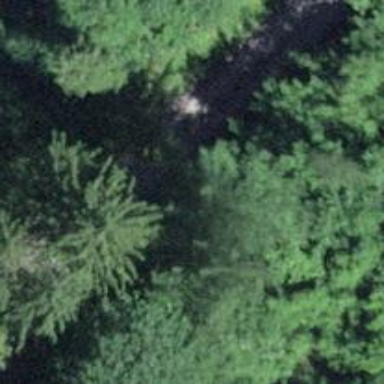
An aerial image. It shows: Gravel track with grade3 tracktype.